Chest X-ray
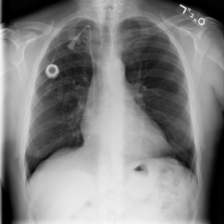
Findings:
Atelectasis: negative
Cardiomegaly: negative
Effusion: negative
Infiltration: negative
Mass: negative
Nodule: negative
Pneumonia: negative
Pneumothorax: negative
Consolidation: negative
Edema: negative
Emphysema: negative
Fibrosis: negative
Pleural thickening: negative
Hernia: negative